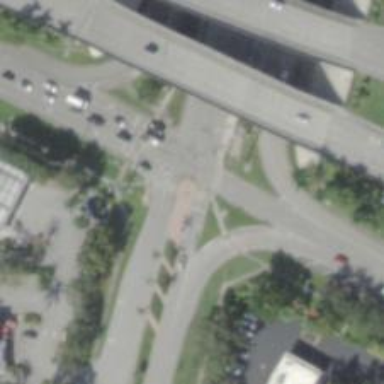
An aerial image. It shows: Footway located on traffic island.